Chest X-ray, AP view. Patient: 17 years old, sex F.
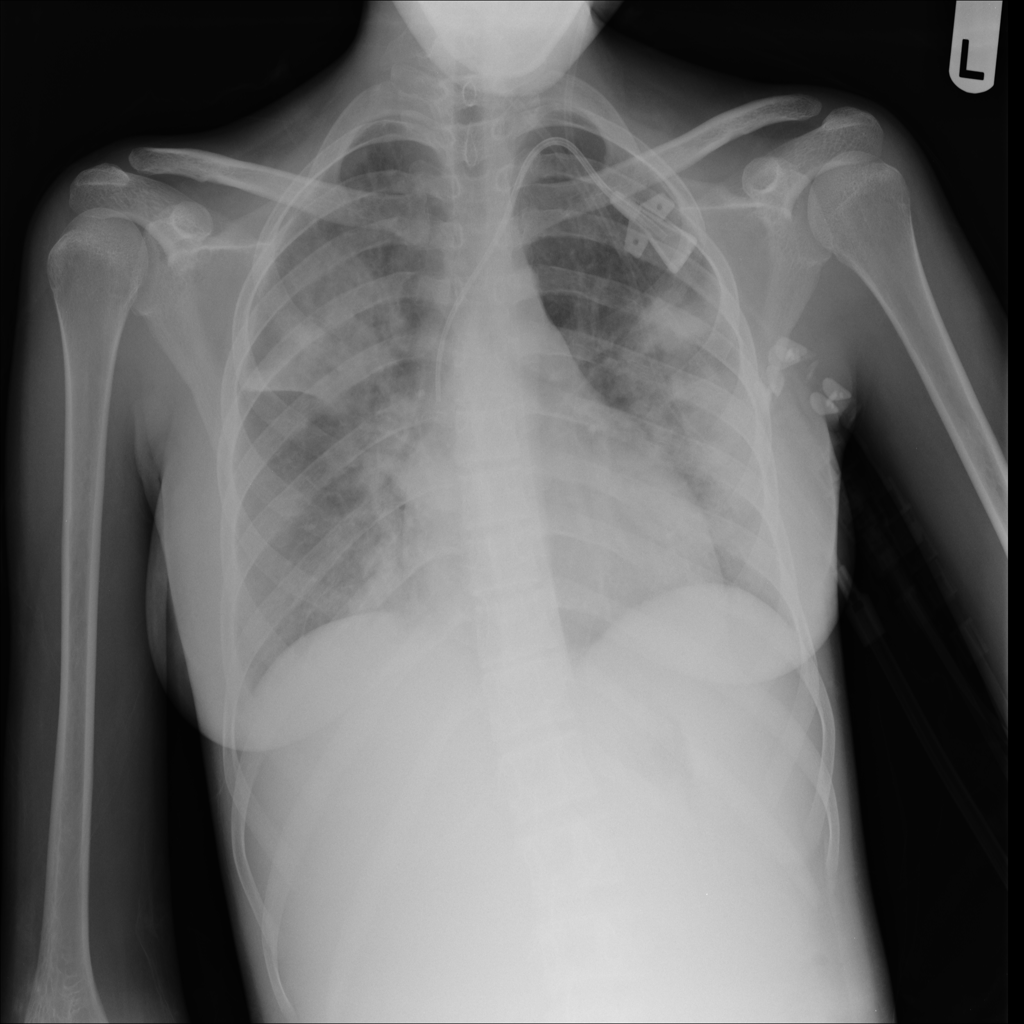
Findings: Consolidation